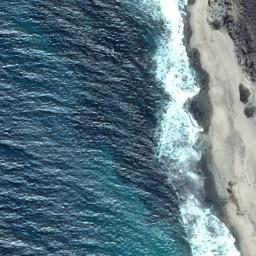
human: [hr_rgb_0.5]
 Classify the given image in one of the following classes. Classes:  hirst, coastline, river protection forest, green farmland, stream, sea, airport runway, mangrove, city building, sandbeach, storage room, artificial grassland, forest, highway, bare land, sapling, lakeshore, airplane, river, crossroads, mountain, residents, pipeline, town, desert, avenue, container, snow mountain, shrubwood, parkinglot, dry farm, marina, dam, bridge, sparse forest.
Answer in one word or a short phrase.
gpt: coastline